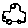
Label: car